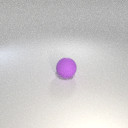
large purple rubber sphere